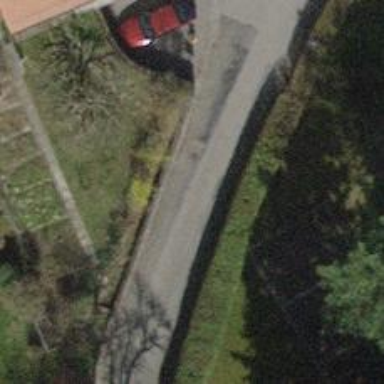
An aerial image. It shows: Asphalt road in residential area.